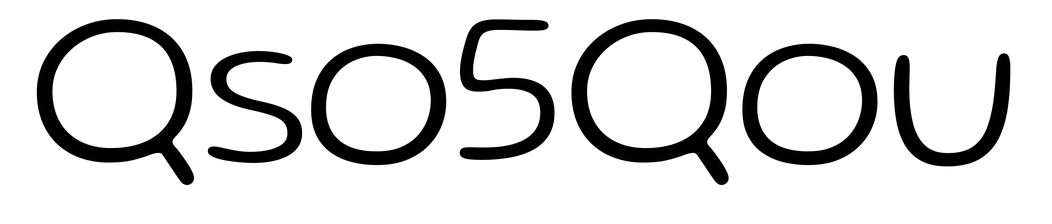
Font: Gluten_ExtraLight